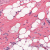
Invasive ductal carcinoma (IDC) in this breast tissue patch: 0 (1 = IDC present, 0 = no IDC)